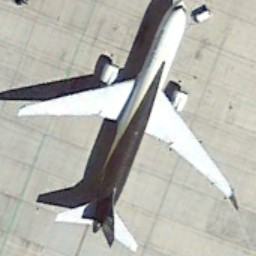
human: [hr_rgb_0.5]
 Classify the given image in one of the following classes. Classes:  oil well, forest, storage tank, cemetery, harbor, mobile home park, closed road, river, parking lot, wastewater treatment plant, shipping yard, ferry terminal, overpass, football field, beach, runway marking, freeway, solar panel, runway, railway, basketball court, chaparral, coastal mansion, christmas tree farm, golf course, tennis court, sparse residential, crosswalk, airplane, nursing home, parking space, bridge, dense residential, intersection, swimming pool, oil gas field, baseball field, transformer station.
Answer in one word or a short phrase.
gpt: airplane